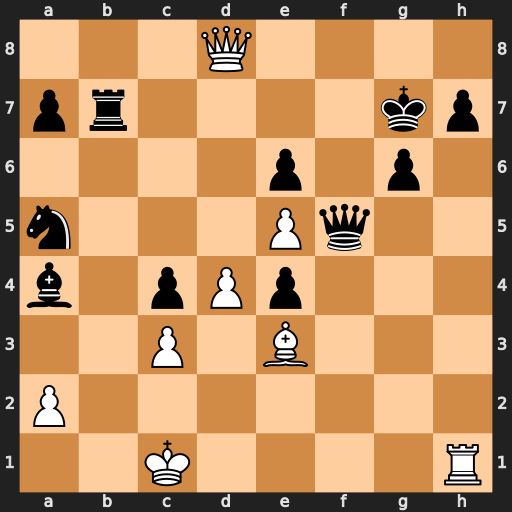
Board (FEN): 3Q4/pr4kp/4p1p1/n3Pq2/b1pPp3/2P1B3/P7/2K4R
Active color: w
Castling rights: -
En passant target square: -
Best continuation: Bh6+ Kf7 Qf8#